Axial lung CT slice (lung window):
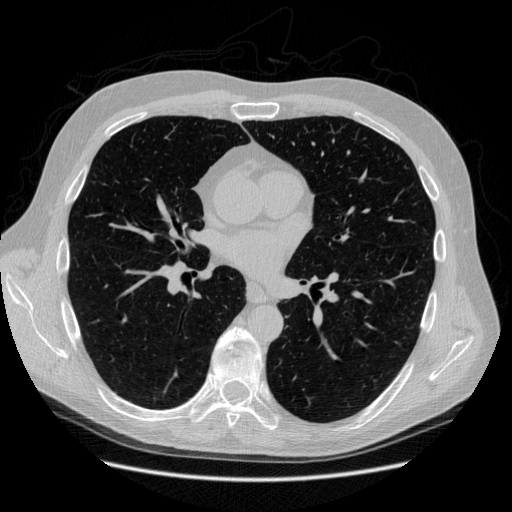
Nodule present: no